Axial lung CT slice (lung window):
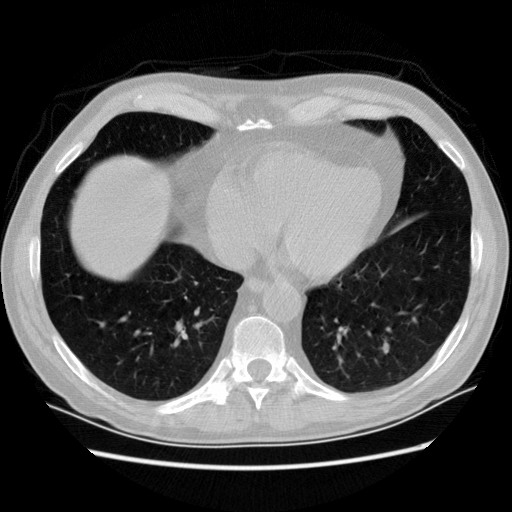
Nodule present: no